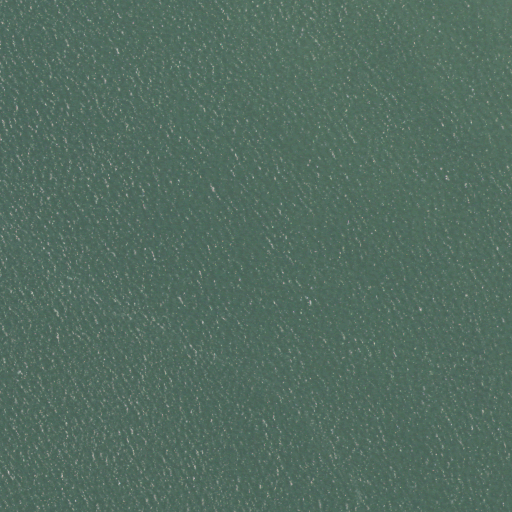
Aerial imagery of bar in California named Southampton Shoal containing only open water